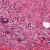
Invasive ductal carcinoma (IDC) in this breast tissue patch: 0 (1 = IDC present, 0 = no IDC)